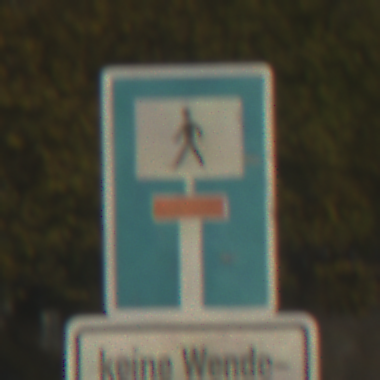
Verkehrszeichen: SackgasseFussgaengerDurchlaessig
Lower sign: HinweisGeaenderteVorfahrtVerkehrsfuehrungVerkehrsregelung3
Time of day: SunriseSunset
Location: Outdoor (Urban)
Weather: PartlyCloudy
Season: Autumn
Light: Natural